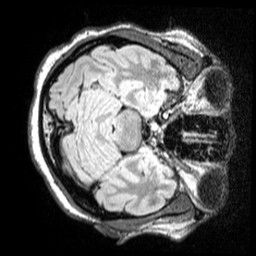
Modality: FLAIR
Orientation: axial
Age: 39
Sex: female
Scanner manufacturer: siemens
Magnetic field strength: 3 T
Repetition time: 5 s
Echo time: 0.387 s